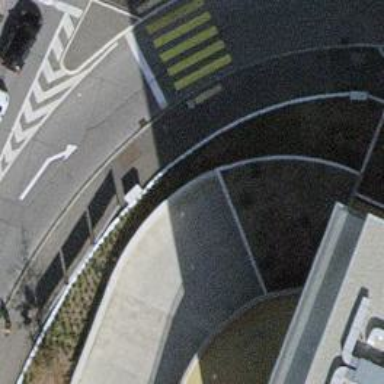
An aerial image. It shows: Asphalt sidewalk.